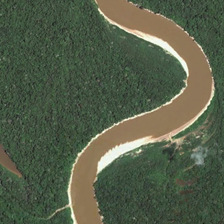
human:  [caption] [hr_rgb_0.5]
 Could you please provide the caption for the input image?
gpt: the s shaped river is across the forest .

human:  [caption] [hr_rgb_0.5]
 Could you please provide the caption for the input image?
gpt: this is a peaceful scene that the brown river passes through this lush fores .

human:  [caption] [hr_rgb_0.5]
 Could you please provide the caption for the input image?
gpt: the s shaped river is across the forest .

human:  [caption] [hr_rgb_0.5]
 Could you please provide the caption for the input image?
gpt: in the rainforest runs a yellow twisting river .

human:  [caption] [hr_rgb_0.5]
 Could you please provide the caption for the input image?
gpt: many green trees are in two sides of a curved yellow river .